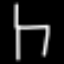
Label: chair